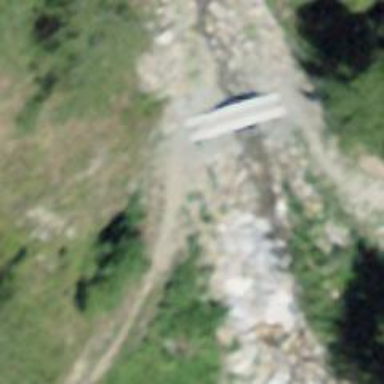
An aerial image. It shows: Path on the ground with bridge.